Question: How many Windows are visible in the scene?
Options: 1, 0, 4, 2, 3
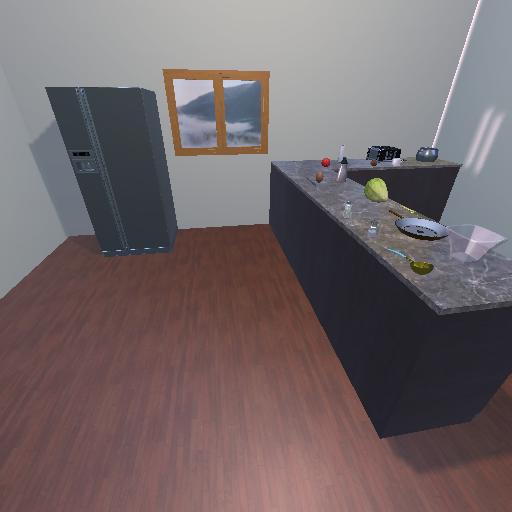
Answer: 1